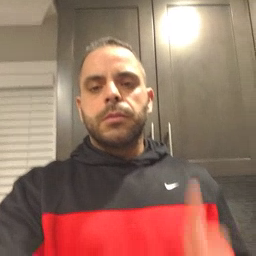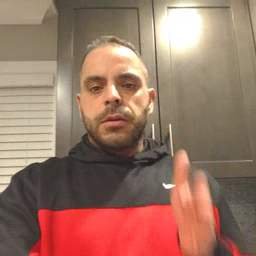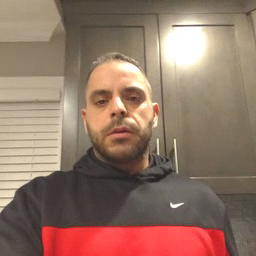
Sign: beside